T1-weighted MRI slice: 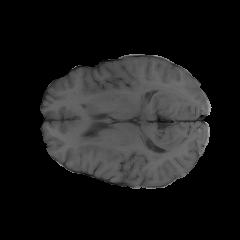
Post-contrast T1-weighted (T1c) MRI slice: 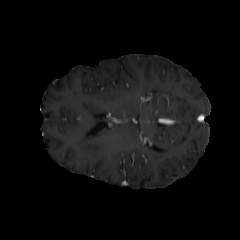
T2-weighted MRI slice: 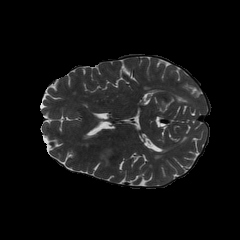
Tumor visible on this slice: yes